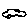
Label: car